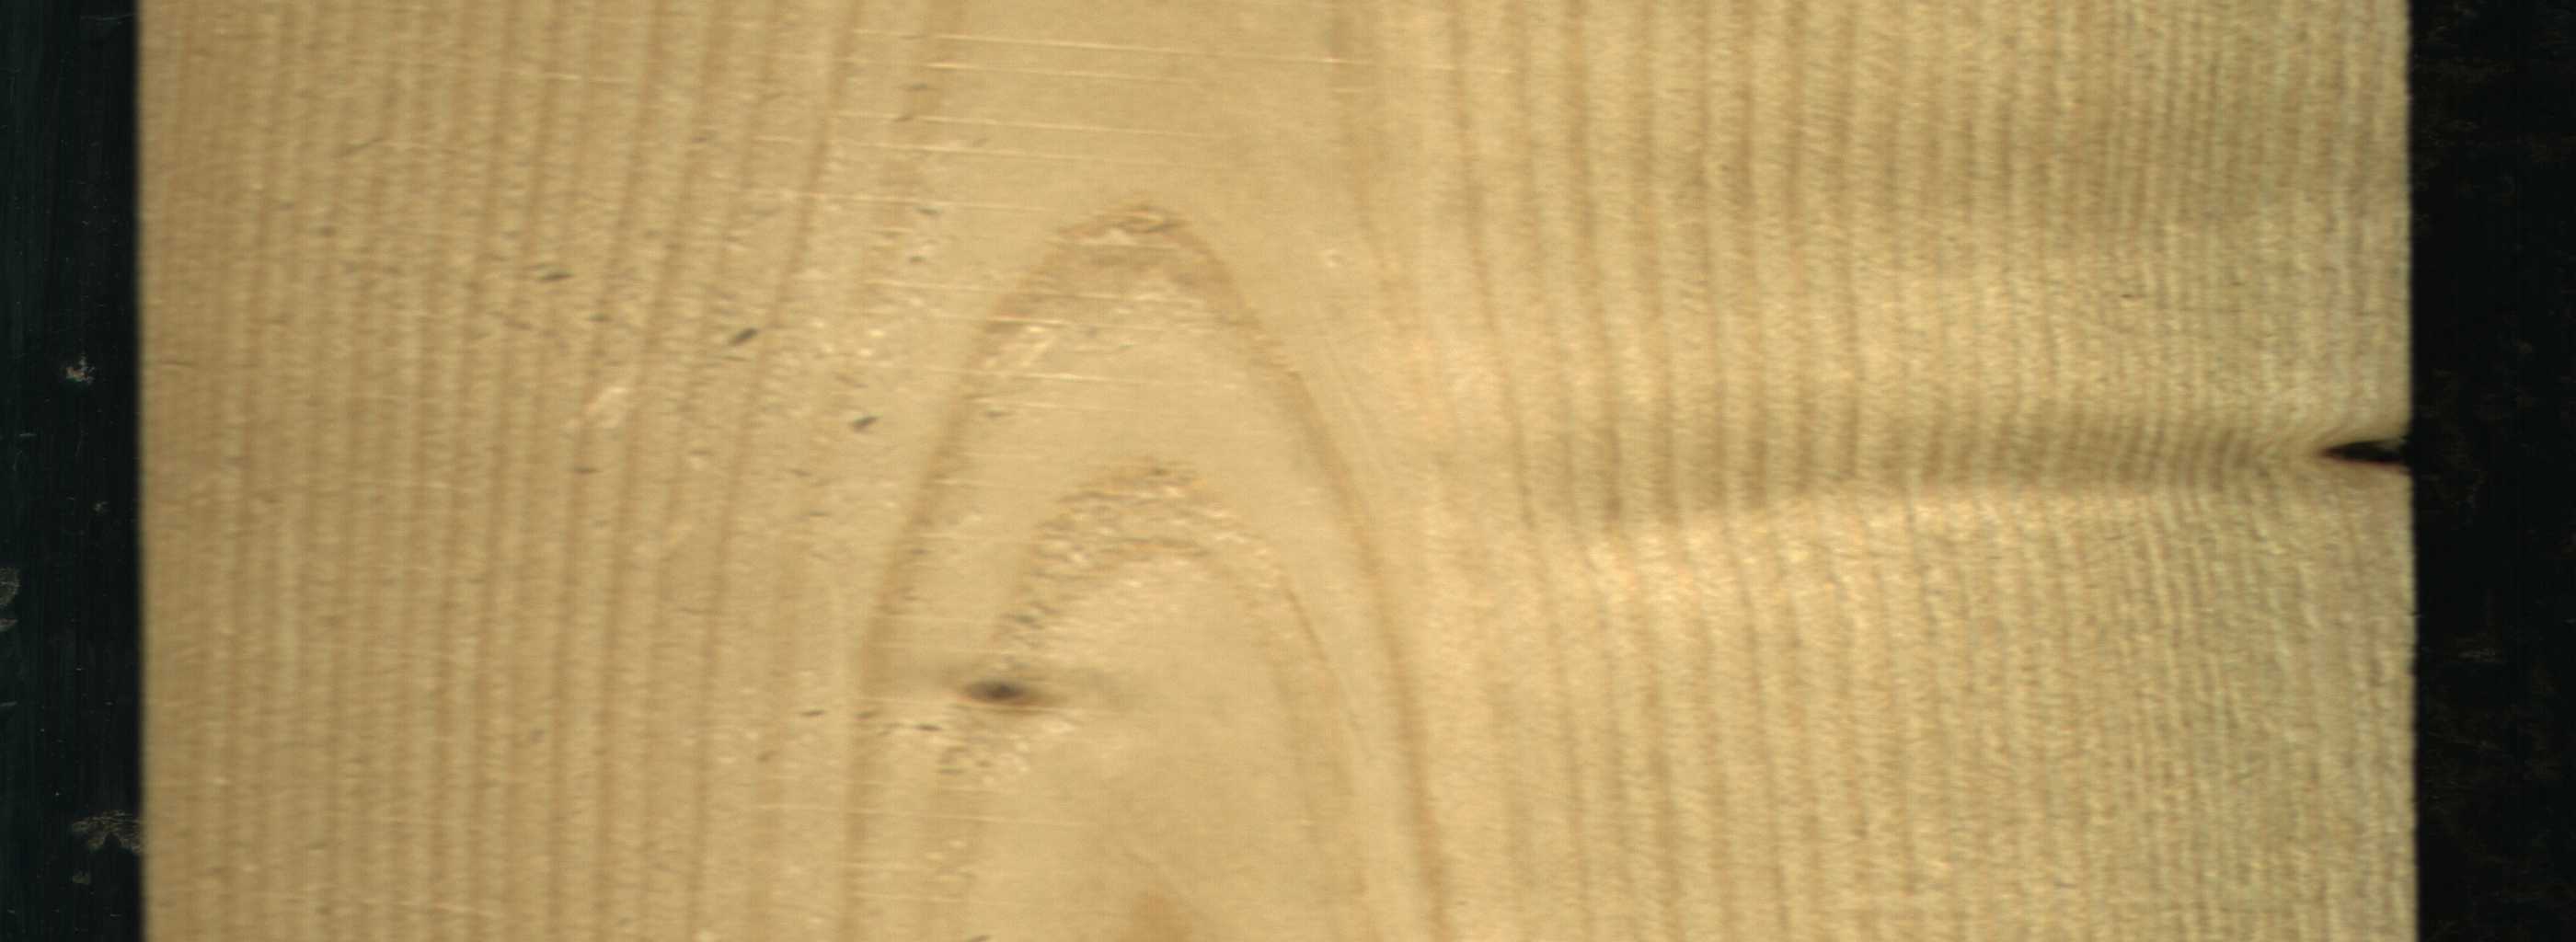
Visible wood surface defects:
Knot_missing
Live_Knot